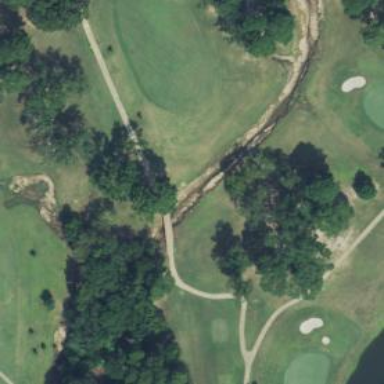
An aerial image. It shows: Path bridge used as golf cartpath.